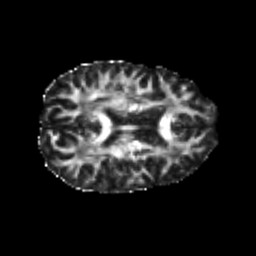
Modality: FA
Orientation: axial
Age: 20
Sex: female
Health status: healthy
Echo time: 0.074 s